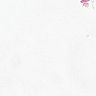
Metastatic tissue present: no